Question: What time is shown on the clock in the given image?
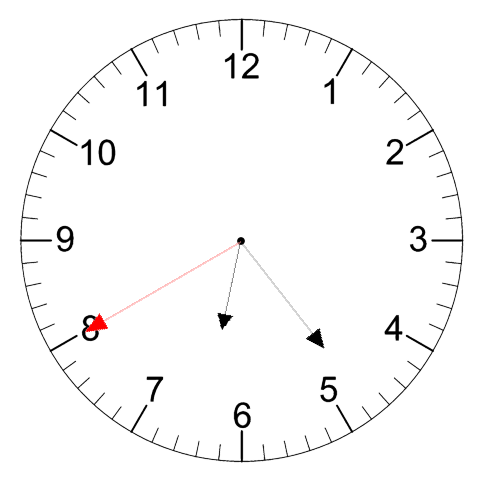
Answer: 06:23:40